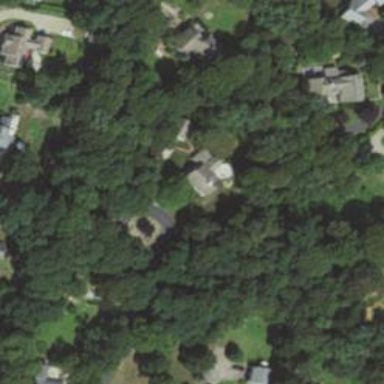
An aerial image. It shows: Driveway.